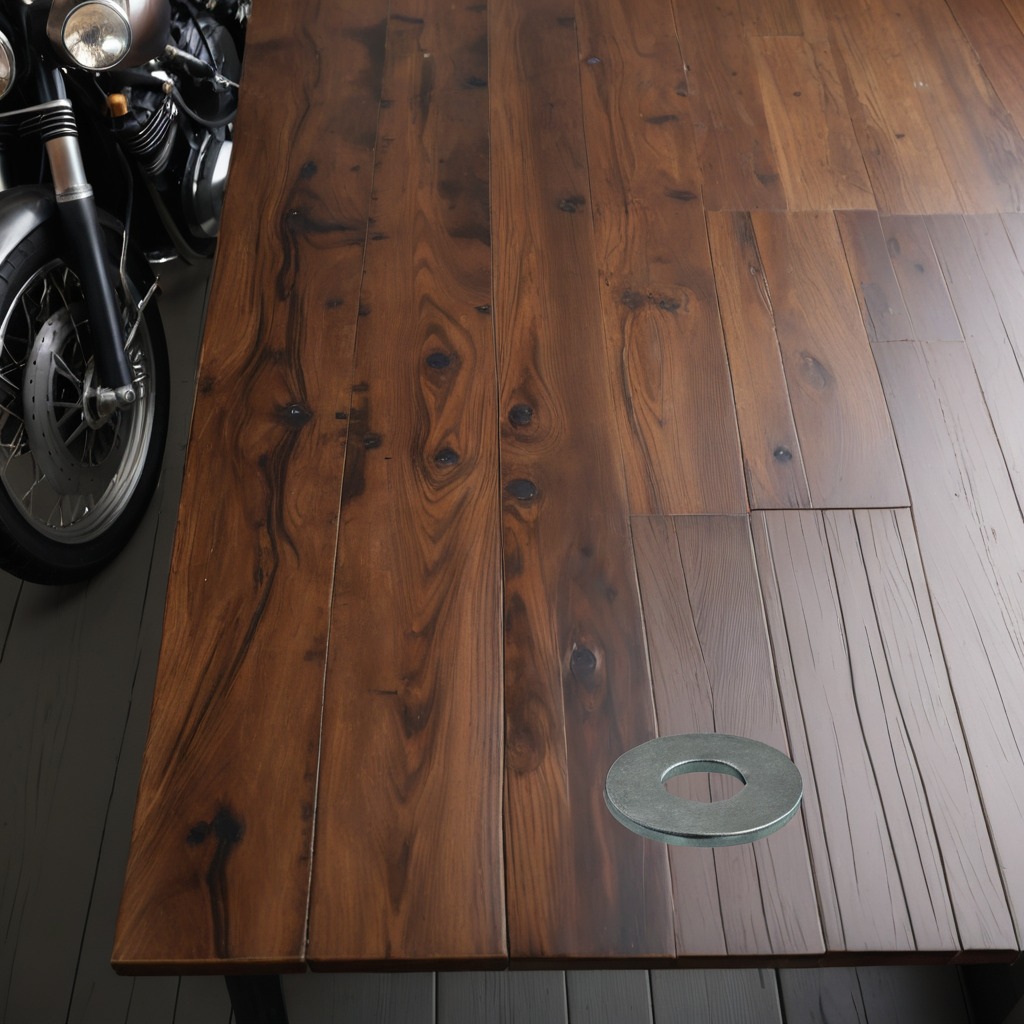
A flat metal washer lies on the oil-spilled wooden table in a vintage motorcycle garage.